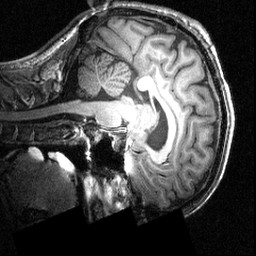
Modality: T1w
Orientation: sagittal
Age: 24
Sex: male
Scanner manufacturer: siemens
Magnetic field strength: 3.951 T
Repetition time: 1.5 s
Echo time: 0.00335 s